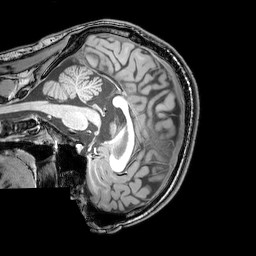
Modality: T1w
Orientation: sagittal
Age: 22
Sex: male
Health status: healthy
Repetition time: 0.081 s
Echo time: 0.037 s